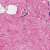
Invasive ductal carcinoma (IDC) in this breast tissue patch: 1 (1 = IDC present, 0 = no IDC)